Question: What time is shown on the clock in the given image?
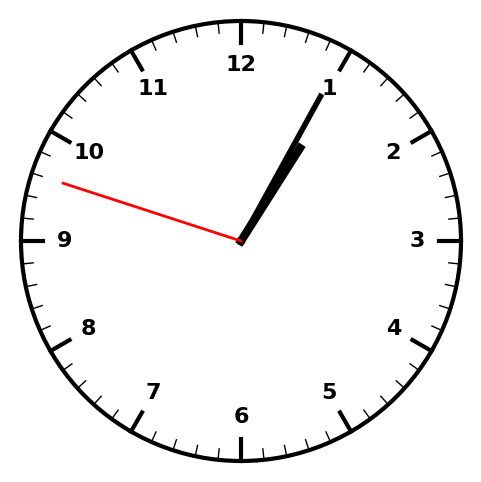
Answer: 01:04:48